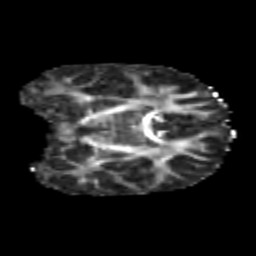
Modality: FA
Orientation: coronal
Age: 6
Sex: male
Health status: healthy